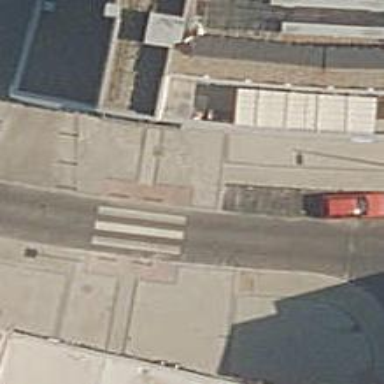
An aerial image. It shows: Uncontrolled crossing on the road.